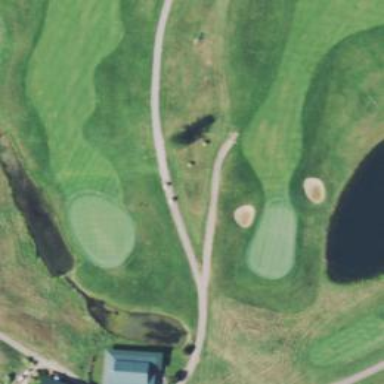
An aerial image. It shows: Path for both road and golf.